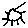
Label: sun